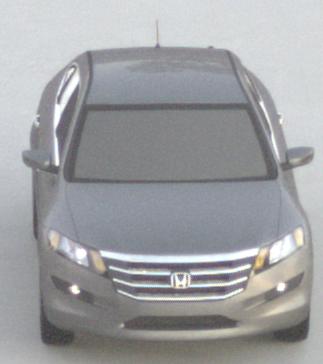
Make: Honda
Model: Crosstour
Detailed model: -
Model produced from: 2009
Model produced until: 2012
Doors: 4
Color: gray
Road condition: dry road
Daytime: sunrise or sunset
Contrast: low contrast